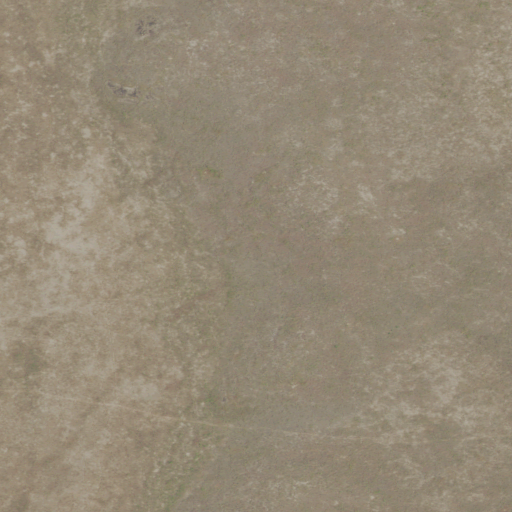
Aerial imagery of plain(s) in Oregon named White Mule Flat containing only grassland